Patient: sex M, age 43
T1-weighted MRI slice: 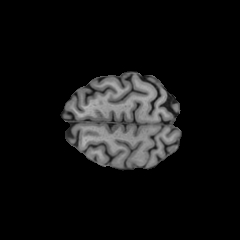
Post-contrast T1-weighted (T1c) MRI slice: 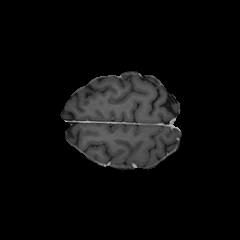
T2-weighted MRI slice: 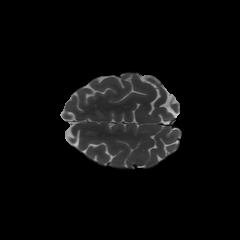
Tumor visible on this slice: no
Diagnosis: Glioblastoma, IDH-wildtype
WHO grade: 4